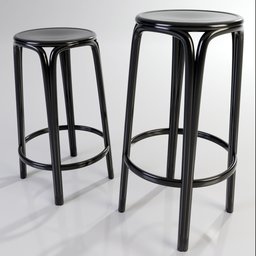
Label: furniture